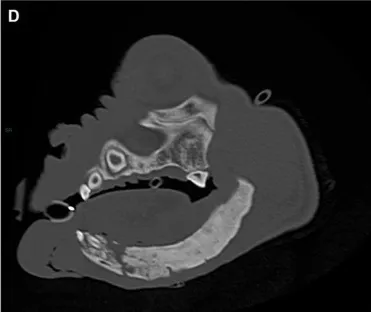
Sagittal view New mandibular bone is noted to span the region from the osteotomy site to the mandibular symphysis. The appearance of the newly formed bone has internal trabecular markings that are sclerotic in appearance and a thin cortex present at the periphery. No overt mandibular canal is present.
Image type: radiology (ct)